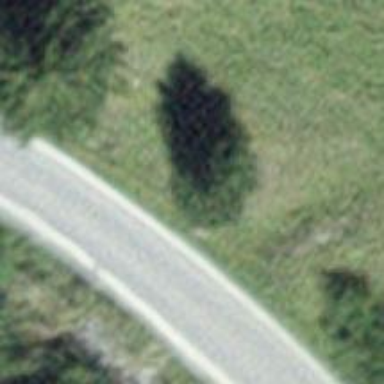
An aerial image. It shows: Needle-leaved tree in nature.